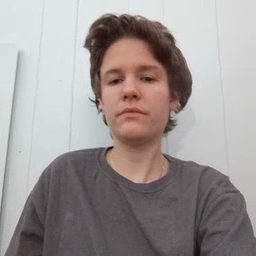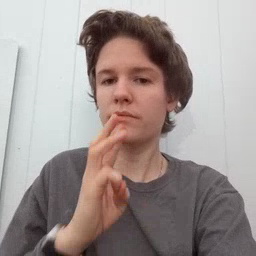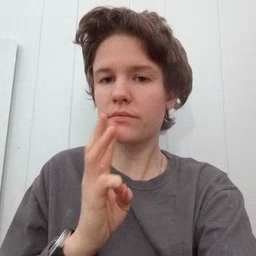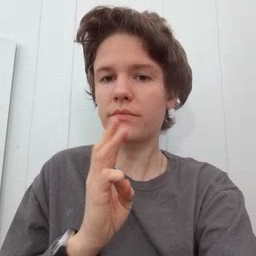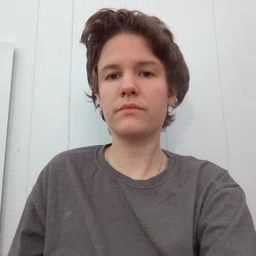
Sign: water